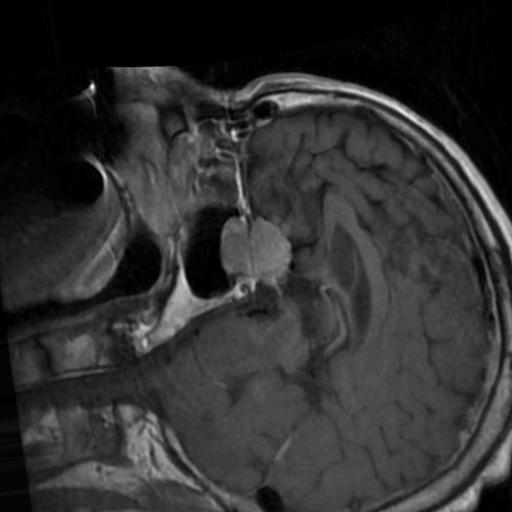
Label: brain_tumor